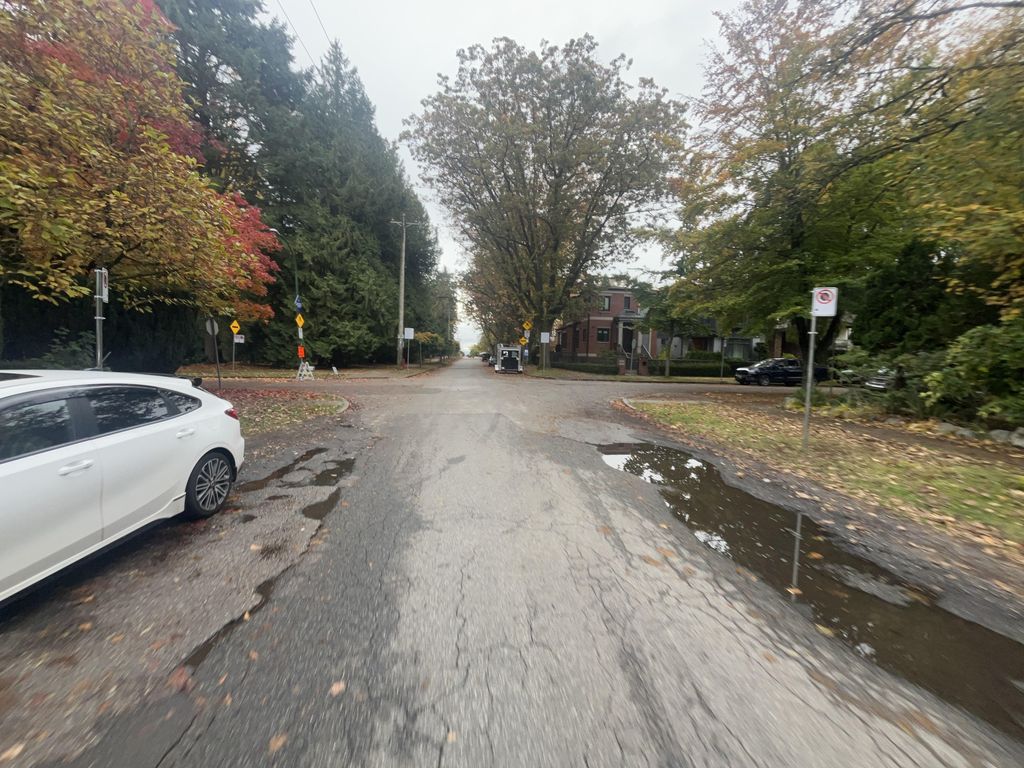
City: vancouver